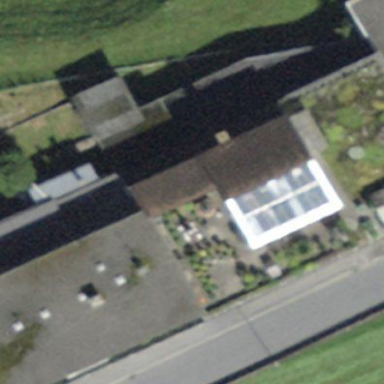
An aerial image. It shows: View of roof of building.